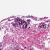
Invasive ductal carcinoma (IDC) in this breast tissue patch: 0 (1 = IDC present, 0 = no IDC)